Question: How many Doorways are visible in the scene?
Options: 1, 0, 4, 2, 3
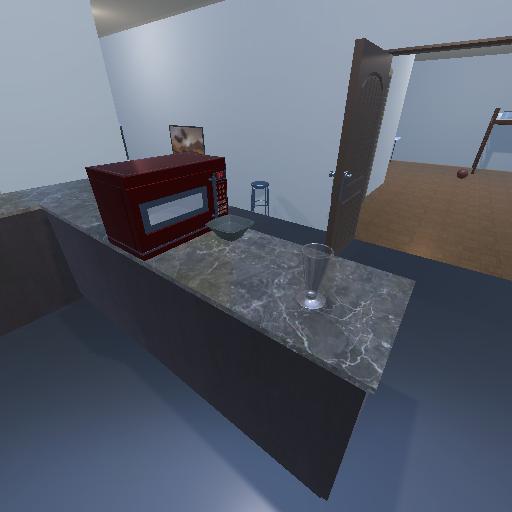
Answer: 1